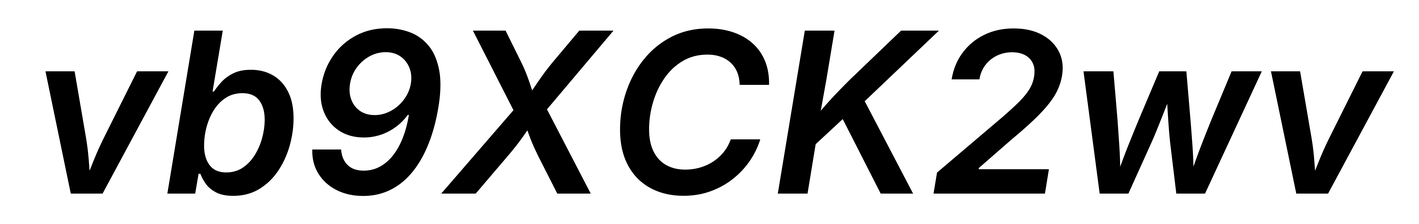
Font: Inter-Italic_SemiBold_Italic